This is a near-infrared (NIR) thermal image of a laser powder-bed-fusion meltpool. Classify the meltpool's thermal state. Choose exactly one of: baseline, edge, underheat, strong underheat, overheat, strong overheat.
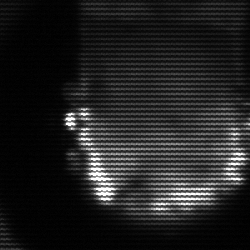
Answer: baseline